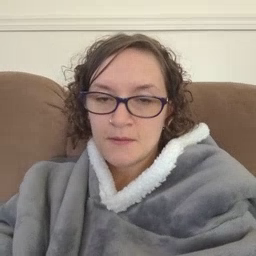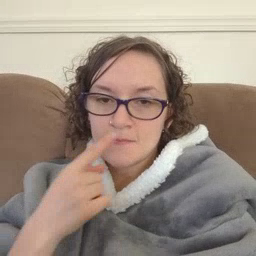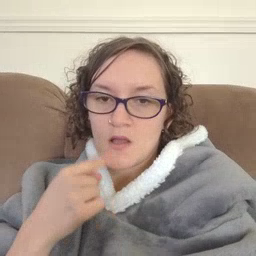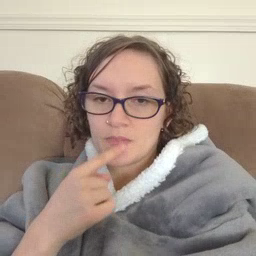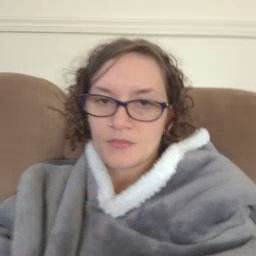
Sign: mouth